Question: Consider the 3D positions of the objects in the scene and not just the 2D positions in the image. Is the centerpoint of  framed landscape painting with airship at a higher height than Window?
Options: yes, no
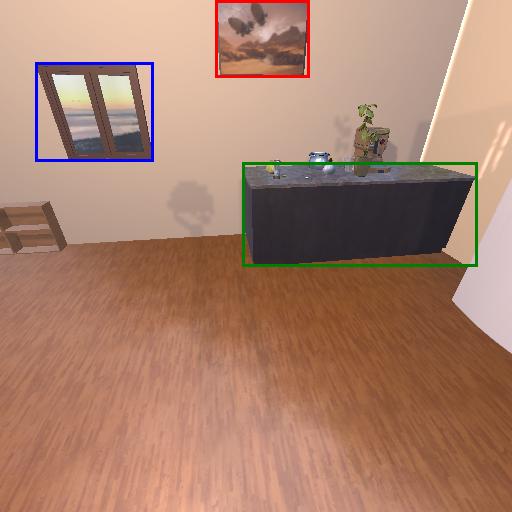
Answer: yes